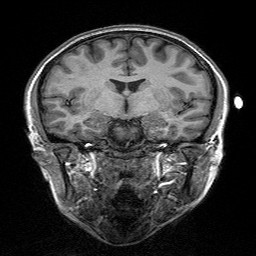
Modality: T1w
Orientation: sagittal
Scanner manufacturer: siemens
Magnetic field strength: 3 T
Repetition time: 2.3 s